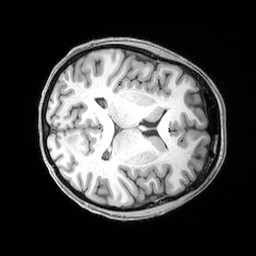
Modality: T1w
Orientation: axial
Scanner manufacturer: siemens
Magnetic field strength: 3 T
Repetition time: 2.4 s
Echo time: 0.00215 s